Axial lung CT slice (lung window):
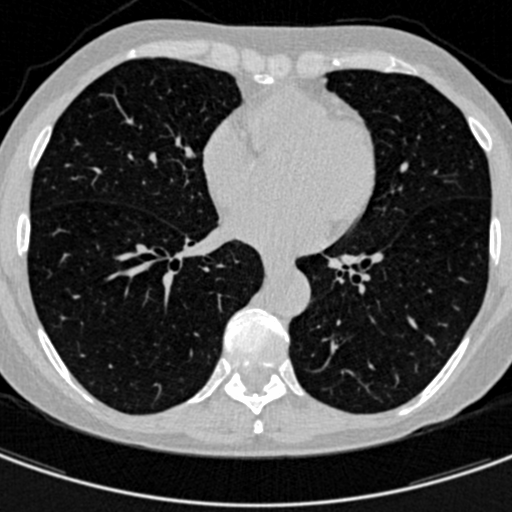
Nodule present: no